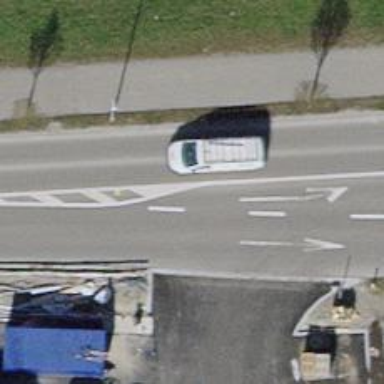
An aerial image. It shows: Primary road with asphalt surface.